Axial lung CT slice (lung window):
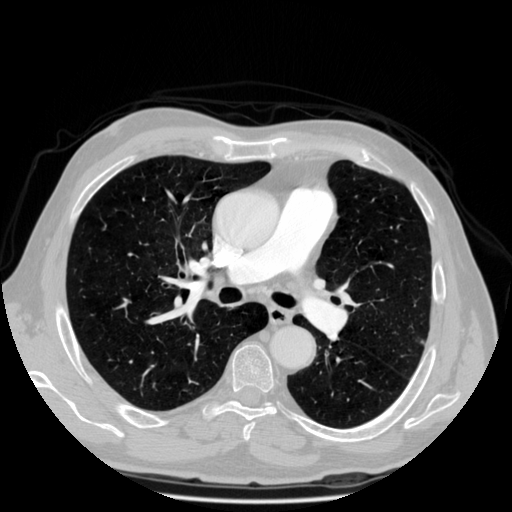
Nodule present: no